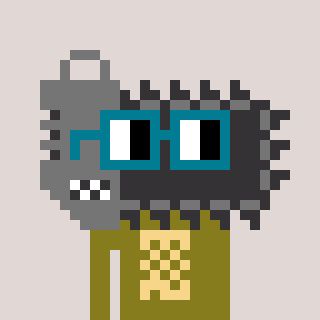
a pixel art character with square dark green glasses, a chainsaw-shaped head and a gunk-colored body on a warm background